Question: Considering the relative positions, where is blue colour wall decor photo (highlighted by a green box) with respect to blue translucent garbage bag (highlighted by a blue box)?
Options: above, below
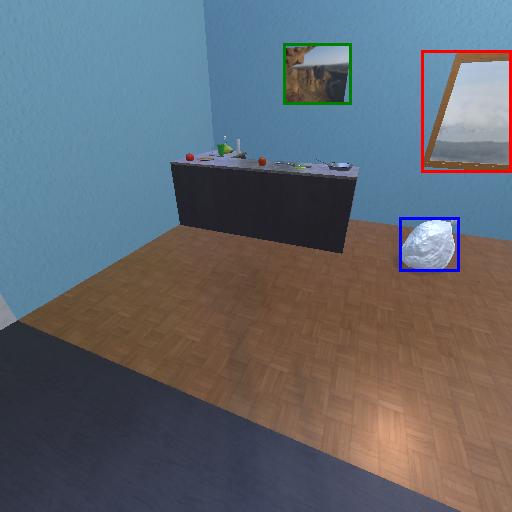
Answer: above